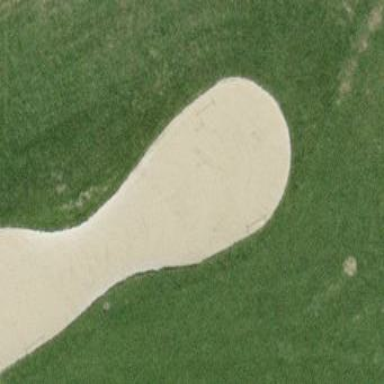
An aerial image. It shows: Golf bunker filled with sandy terrain.